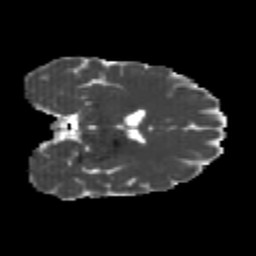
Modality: MD
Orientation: coronal
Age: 26
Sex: female
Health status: healthy
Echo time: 0.074 s